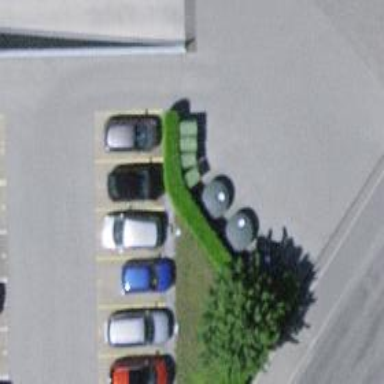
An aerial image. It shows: Hedge barrier.